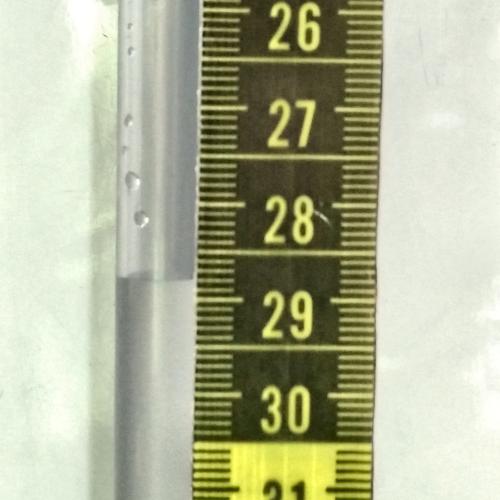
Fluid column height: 28.8 cm